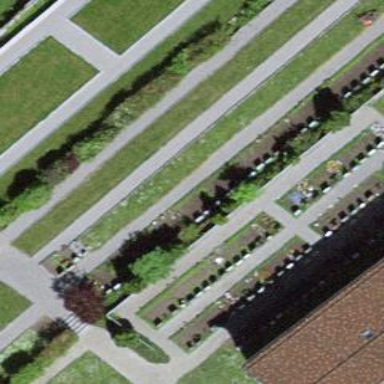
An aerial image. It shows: Cemetery.